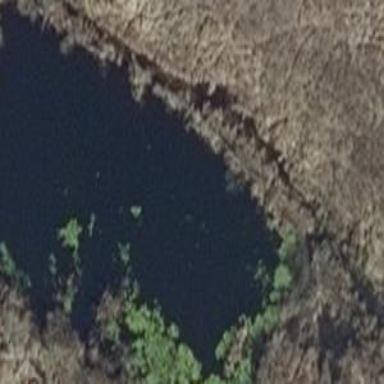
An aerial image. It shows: Serene pond surrounded by nature.